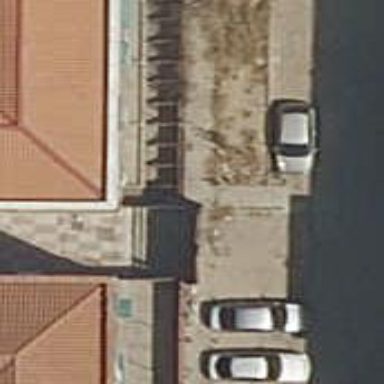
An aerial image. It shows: Set of steps made of paving stones.